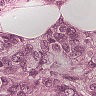
Metastatic tissue present: yes